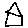
Label: house